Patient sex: M
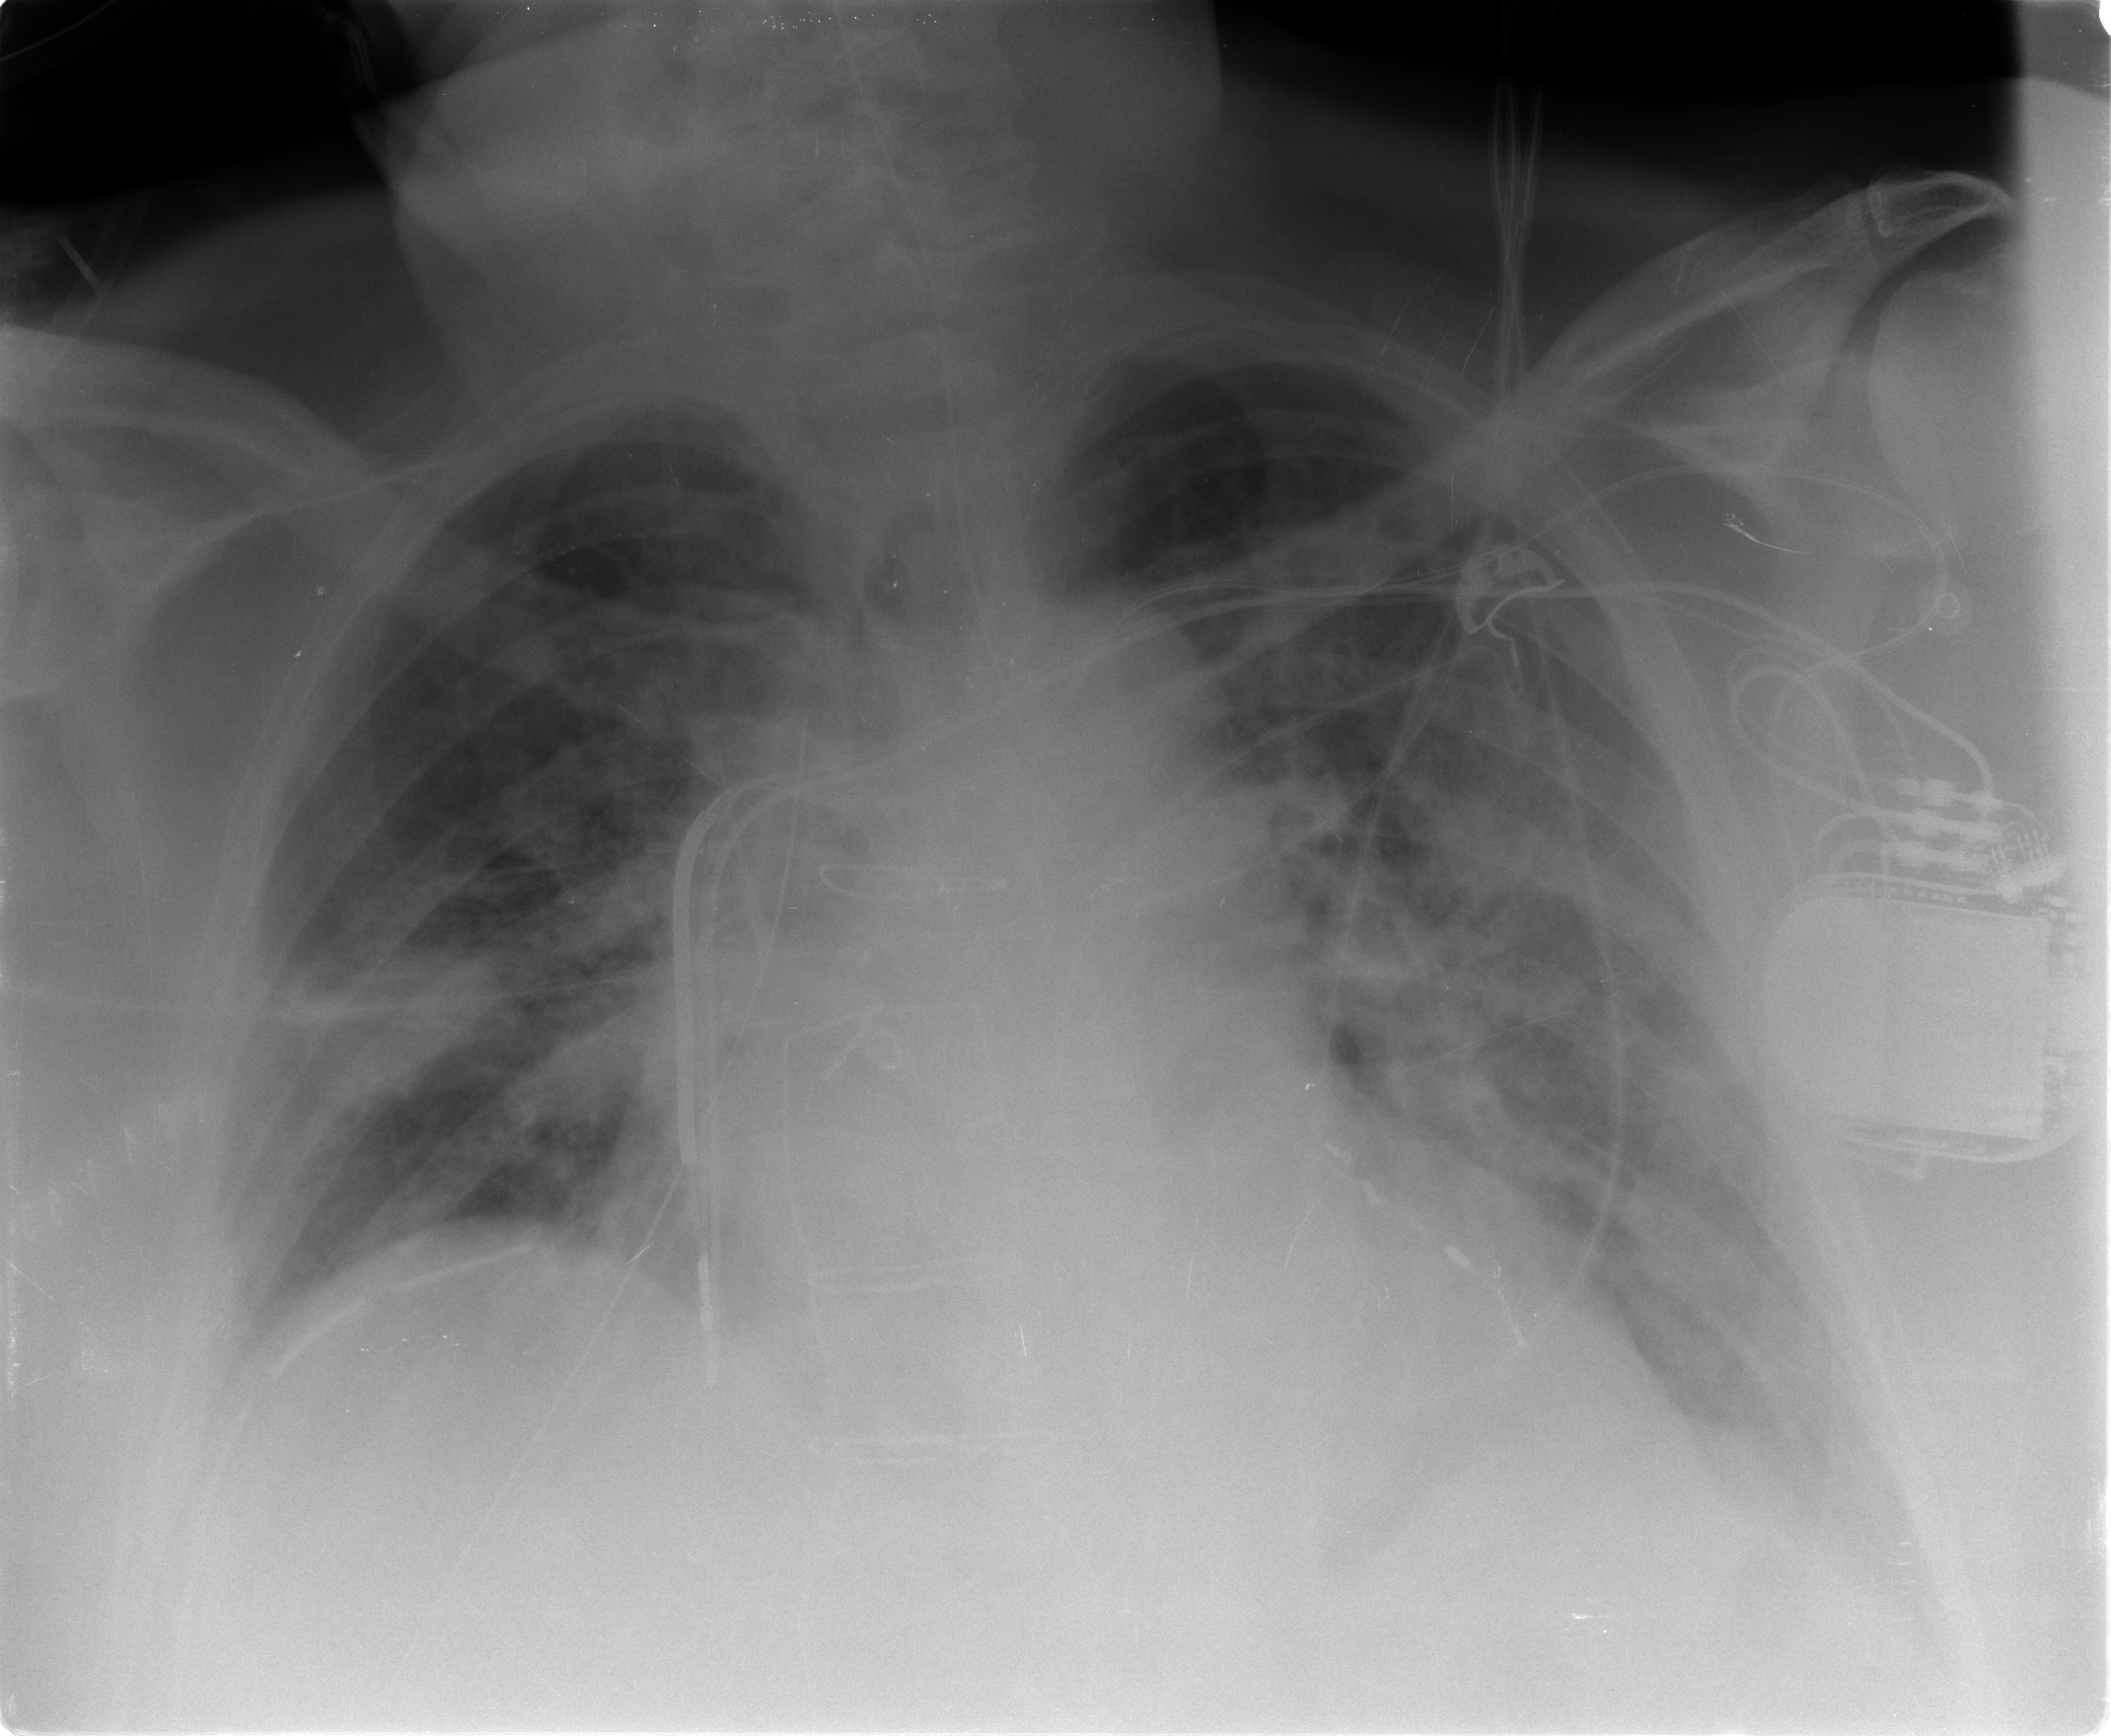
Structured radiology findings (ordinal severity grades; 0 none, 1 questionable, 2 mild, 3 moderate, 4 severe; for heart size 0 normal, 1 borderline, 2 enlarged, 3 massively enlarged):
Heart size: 2
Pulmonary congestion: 2
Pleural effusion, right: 0
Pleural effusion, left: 2
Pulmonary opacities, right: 2
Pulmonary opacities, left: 3
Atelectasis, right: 2
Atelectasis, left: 2